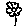
Label: flower